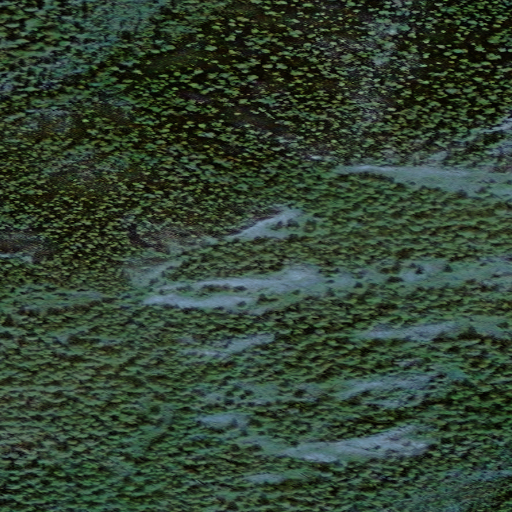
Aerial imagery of mountain in Alaska named Maypole Hill containing only unknown